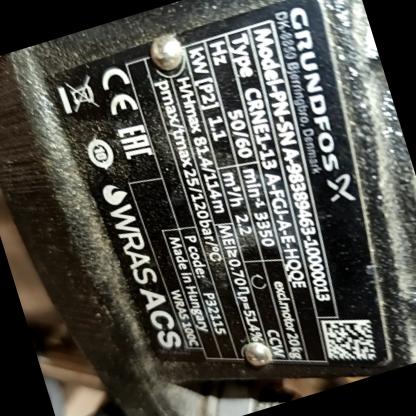
Klasa: tabliczka-znamionowa